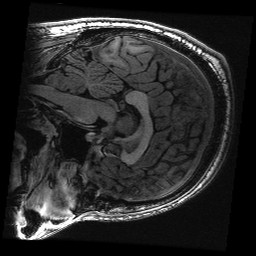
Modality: T1w
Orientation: sagittal
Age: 29
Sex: male
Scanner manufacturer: ge
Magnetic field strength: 3 T
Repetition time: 0.008848 s
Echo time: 0.003544 s